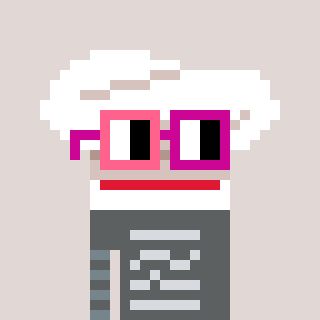
a pixel art character with square pink and red glasses, a chef hat-shaped head and a orange-colored body on a warm background